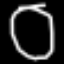
Label: square